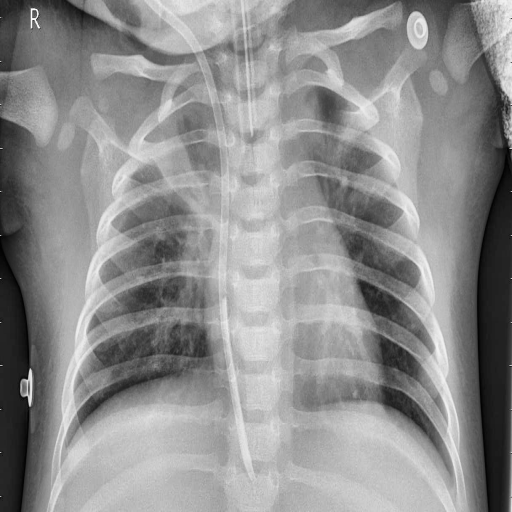
Finding: PNEUMONIA